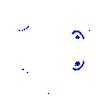
Particle: electron